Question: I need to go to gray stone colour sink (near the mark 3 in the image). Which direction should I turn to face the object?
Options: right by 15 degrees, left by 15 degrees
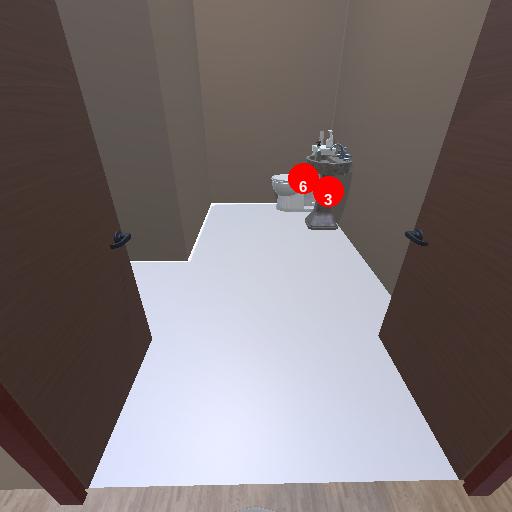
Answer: right by 15 degrees